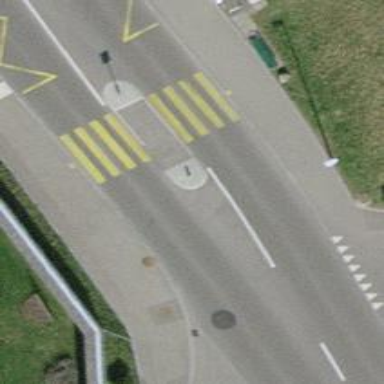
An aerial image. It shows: Marked footway crossing with center island.